Interaction volume radius: 10 \u00c5
Interaction volume height: 10 \u00c5
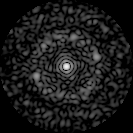
Disorder parameter: 0.8266